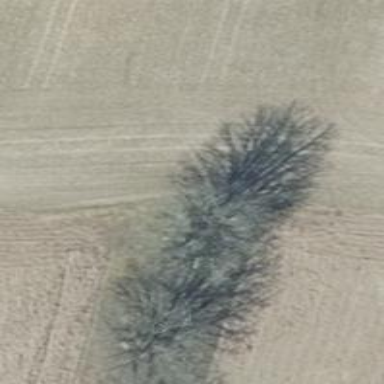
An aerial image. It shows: Deciduous tree with broadleaved leaves.